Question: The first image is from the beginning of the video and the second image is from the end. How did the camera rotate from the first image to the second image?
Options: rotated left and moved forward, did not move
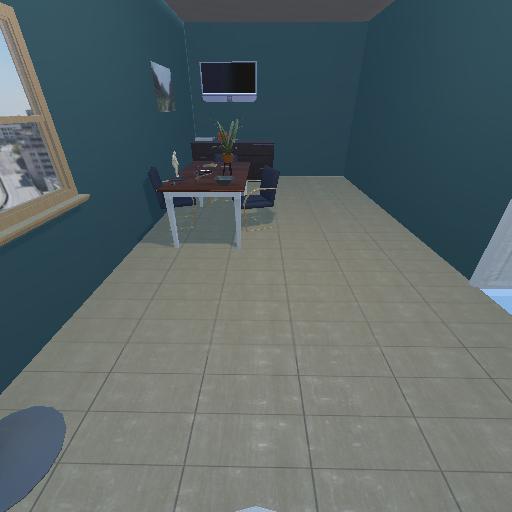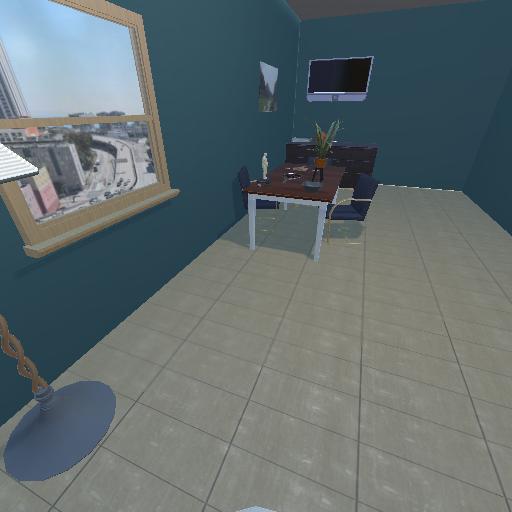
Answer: rotated left and moved forward